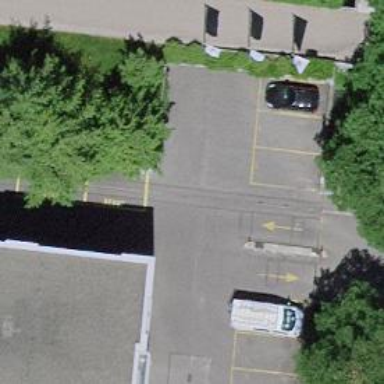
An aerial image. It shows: Parking area.